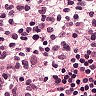
Metastatic tissue present: no